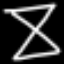
Label: hourglass